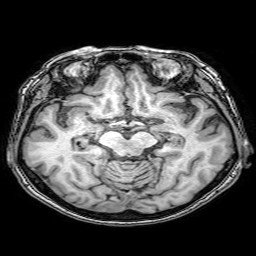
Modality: T1w
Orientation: coronal
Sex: female
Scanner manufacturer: philips
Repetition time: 0.008216 s
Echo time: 0.00376 s